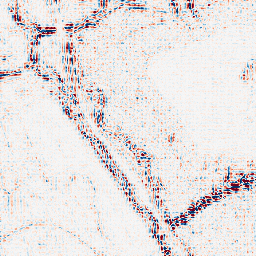
Category: wavelet
Decomposition family: wavelet_reverse_biorthogonal
Decomposition parameters: wavelet: rbio2.4
level: 2
Upsampling method: sinc_hamming
Upsampling parameters: scale: 8
kernel_size: 8
Upsampling scale: 8